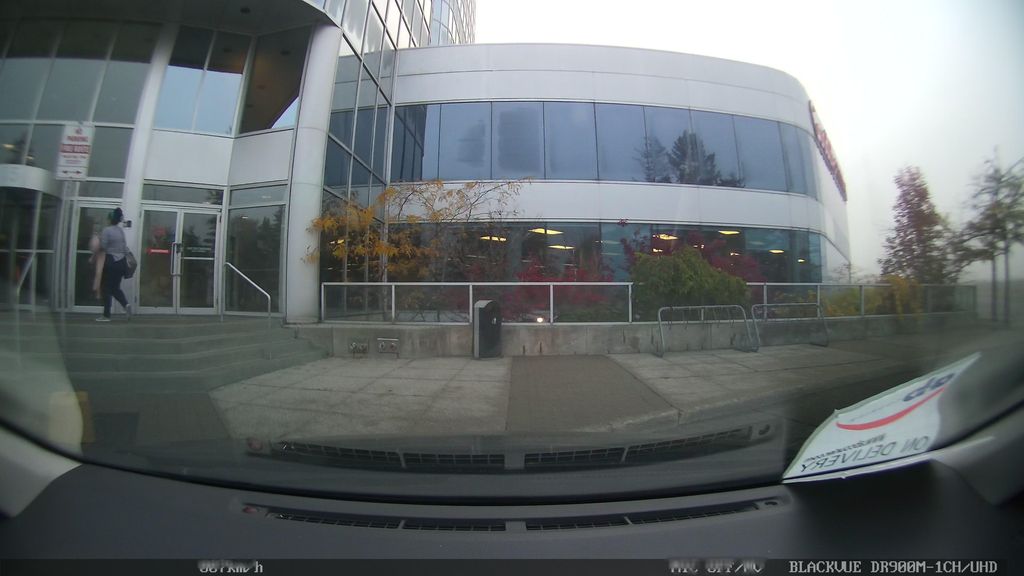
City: toronto